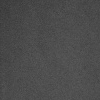
Atmospheric dust classification: dusty